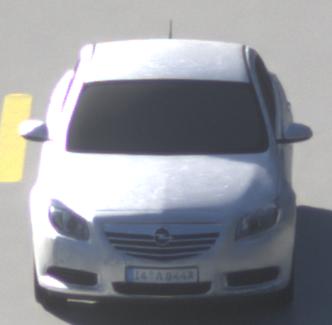
Make: Opel
Model: Insignia 1.6
Detailed model: Insignia (A) Notch Back
Model produced from: 2008/11
Model produced until: 2008/12
Doors: 4
Color: white
Road condition: wet road
Daytime: sunrise or sunset
Contrast: medium contrast